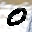
Label: 0